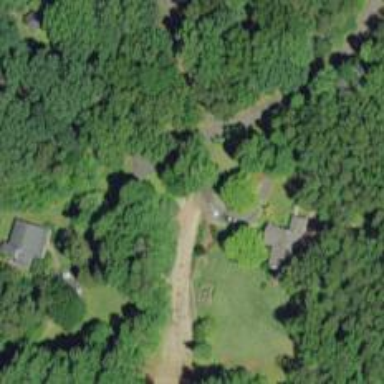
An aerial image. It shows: Driveway.